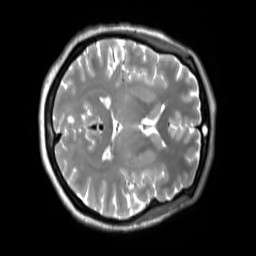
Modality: T2w
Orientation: axial
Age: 49
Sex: female
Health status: ill
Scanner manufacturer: siemens
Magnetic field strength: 3 T
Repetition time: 2.8 s
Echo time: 0.326 s